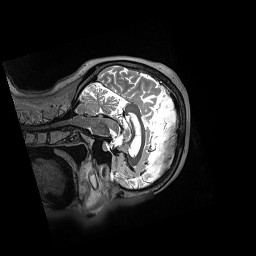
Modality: T2w
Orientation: sagittal
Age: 73
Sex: female